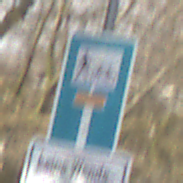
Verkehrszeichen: SackgasseRadverkehrFussgaengerDurchlaessig
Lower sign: HinweisGeaenderteVorfahrtVerkehrsfuehrungVerkehrsregelung3
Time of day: MorningAfternoon
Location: Outdoor (Nature)
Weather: Clear
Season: Winter
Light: Natural